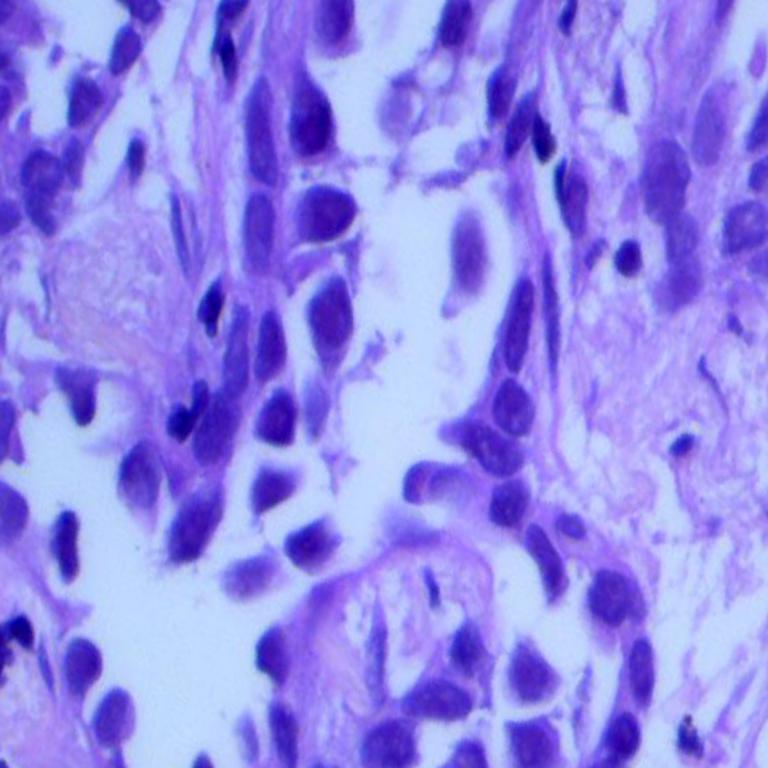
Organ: lung
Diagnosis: adenocarcinomas